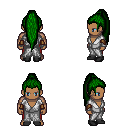
a pixel art fantasy rpg character, male body template, human, dark skin, white robe, red pants, green extra-long topknot hairstyle, leather bracers, black shoes, four views (front, back, left, right), 2x2 character sprite sheet, small pixel art, hard edges, no anti-aliasing